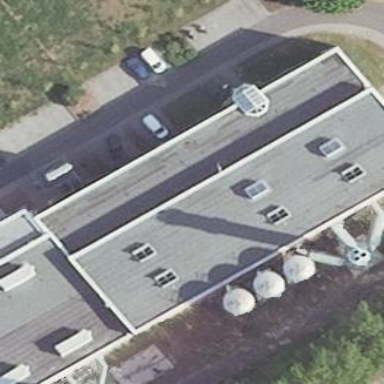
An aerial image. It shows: Building with power generator fueled by gas and oil.